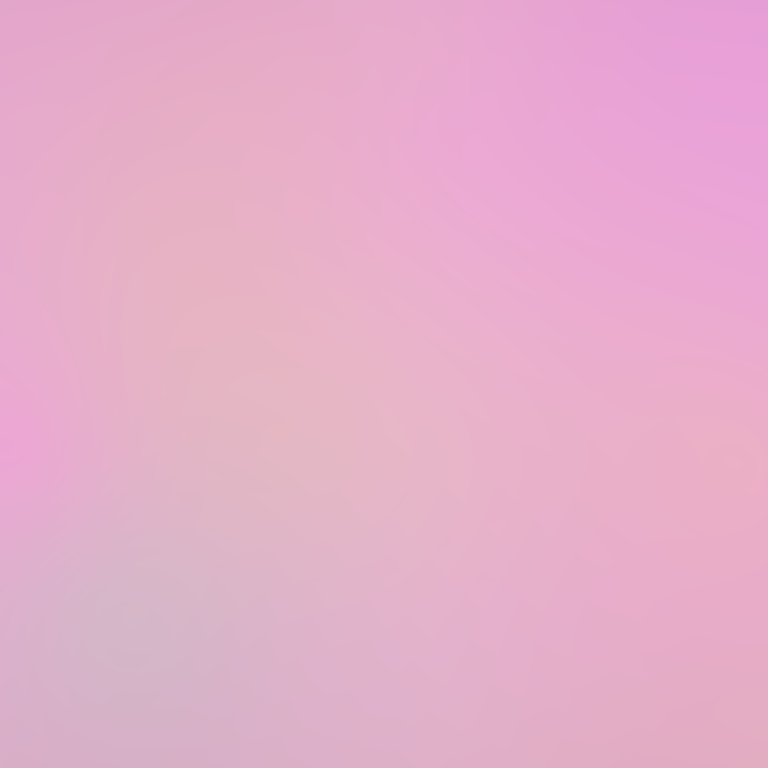
Abstract light effect, smooth gradient from soft pink to light peach, serene atmosphere, diffuse glow, no room, no furniture, no objects.